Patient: sex M, age 47
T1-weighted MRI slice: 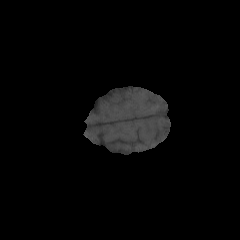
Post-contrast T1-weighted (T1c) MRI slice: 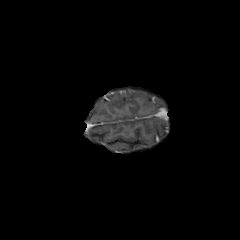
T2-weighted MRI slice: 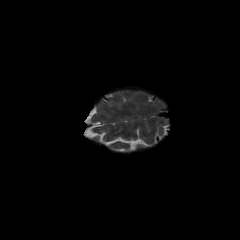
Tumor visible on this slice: no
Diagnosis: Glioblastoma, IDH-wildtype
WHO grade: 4